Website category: sports
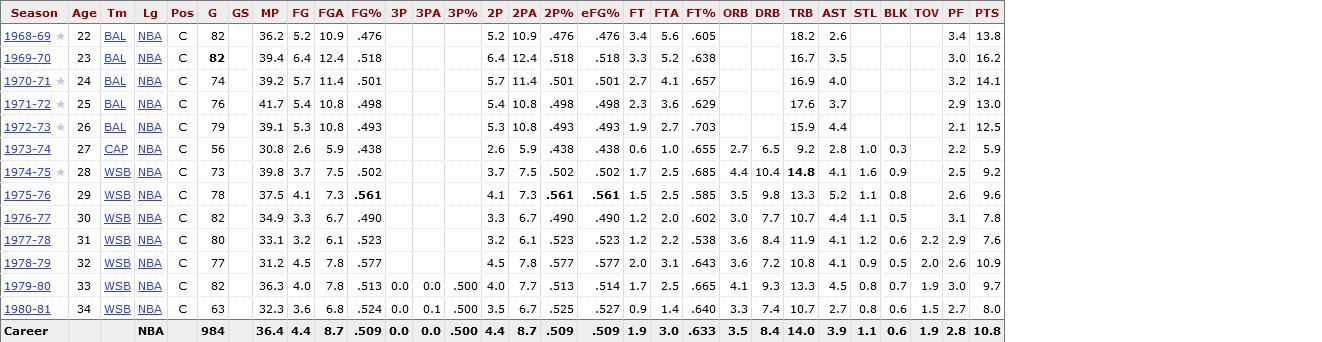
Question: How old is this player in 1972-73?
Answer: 26

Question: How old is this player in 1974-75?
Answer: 28

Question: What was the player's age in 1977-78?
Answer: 31

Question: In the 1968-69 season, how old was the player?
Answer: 22

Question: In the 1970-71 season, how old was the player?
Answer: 24

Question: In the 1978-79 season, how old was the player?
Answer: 32

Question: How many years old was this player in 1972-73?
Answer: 26

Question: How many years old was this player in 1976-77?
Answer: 30

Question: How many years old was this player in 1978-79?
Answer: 32

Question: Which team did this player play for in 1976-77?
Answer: WSB

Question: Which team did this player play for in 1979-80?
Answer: WSB

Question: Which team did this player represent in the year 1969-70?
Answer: BAL

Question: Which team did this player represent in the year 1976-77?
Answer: WSB

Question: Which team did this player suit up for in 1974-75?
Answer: WSB

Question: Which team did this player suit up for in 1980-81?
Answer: WSB

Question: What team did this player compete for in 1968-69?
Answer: BAL

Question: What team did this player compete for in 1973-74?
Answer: CAP

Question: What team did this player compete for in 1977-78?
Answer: WSB

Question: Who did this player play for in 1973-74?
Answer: CAP

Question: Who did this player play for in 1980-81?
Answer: WSB

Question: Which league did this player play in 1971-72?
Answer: NBA

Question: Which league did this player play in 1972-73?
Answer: NBA

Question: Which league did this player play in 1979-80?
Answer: NBA

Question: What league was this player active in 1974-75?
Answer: NBA

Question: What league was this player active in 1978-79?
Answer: NBA

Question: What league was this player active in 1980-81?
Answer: NBA

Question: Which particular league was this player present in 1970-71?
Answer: NBA

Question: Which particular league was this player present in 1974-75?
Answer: NBA

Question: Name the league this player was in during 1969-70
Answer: NBA

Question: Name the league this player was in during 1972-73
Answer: NBA

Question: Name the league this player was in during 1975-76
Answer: NBA

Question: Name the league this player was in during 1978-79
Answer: NBA

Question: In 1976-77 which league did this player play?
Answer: NBA

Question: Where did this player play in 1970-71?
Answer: NBA

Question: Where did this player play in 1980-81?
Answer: NBA

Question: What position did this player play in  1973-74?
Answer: C

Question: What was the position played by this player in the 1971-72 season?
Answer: C

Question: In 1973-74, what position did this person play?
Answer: C

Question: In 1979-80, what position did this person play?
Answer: C

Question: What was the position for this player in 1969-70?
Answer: C

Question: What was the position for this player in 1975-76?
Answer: C

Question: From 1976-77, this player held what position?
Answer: C

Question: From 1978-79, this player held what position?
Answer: C

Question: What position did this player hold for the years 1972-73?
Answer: C

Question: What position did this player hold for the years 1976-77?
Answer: C

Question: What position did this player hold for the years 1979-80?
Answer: C

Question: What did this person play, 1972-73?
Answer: C

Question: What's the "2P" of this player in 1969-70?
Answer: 6.4

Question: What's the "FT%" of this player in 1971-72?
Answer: .629

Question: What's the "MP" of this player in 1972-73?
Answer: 39.1

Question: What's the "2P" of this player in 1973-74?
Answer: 2.6

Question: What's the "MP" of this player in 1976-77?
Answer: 34.9

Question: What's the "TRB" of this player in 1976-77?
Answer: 10.7

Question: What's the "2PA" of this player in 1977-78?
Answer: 6.1

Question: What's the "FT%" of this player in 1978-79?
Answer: .643

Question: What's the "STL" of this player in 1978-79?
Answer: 0.9

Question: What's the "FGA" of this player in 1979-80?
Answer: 7.8

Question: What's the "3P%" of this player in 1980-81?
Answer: .500

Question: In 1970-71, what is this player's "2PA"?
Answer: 11.4

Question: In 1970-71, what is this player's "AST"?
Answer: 4.0

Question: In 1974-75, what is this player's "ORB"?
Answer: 4.4

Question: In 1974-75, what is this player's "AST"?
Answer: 4.1

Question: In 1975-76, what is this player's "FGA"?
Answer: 7.3

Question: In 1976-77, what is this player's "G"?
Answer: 82